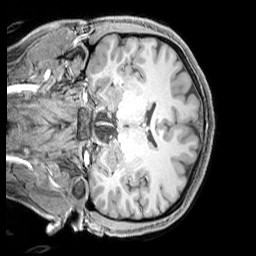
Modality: T1w
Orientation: coronal
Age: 23
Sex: female
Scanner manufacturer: siemens
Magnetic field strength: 3 T
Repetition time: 2.3 s
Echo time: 0.00226 s